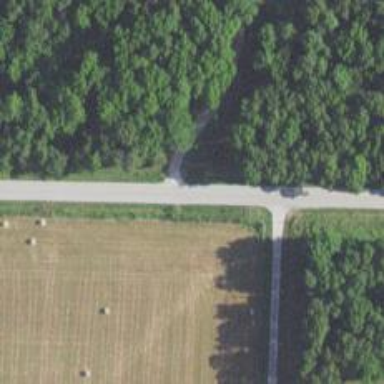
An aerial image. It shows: Tertiary road.